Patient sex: F
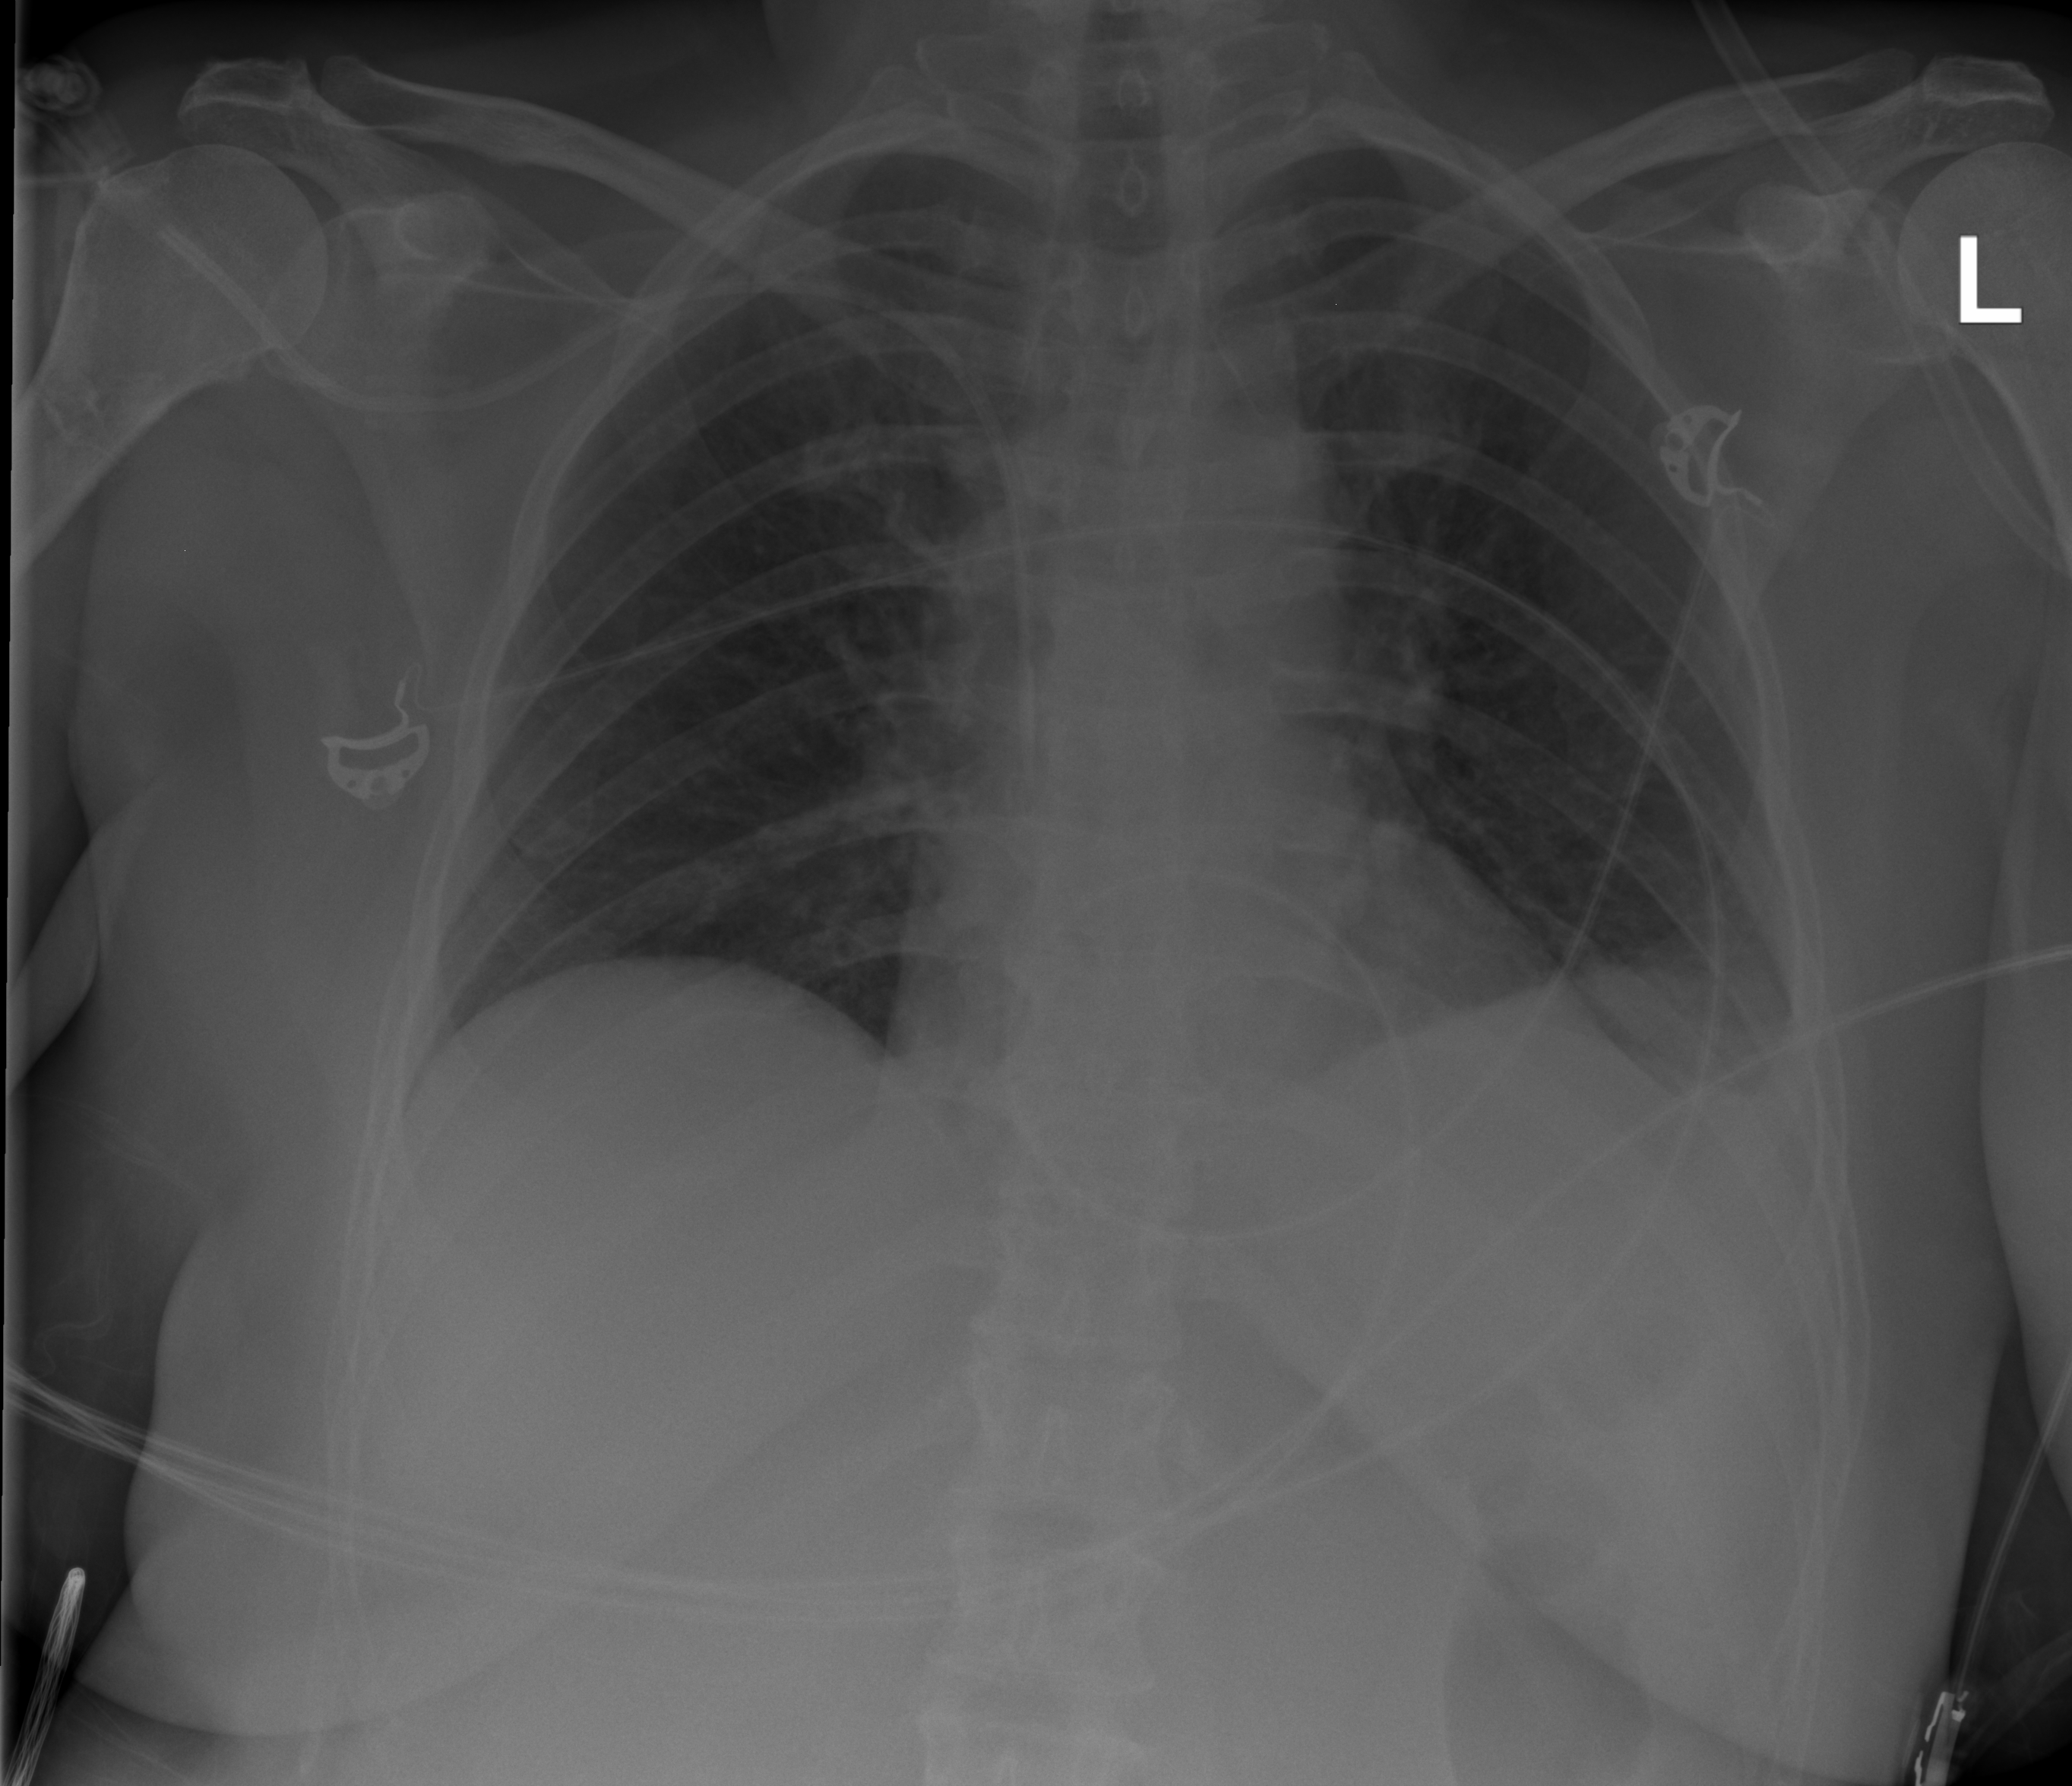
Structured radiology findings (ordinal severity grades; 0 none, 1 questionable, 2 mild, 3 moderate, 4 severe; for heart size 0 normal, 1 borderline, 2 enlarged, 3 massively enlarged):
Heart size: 0
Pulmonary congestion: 0
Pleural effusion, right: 0
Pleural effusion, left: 2
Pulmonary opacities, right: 0
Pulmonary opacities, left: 0
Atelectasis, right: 0
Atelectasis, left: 0